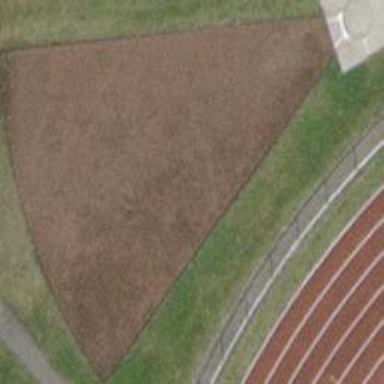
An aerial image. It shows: Pitch with sand pit designated for shot-put sport activities.